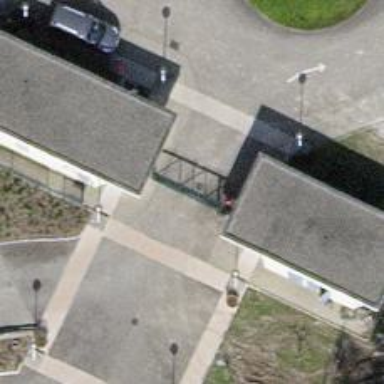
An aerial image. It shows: Gate.